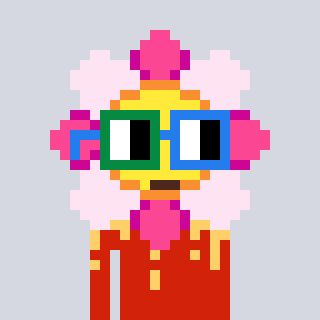
a pixel art character with square green and blue glasses, a flower-shaped head and a red-colored body on a cool background